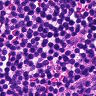
Metastatic tissue present: no